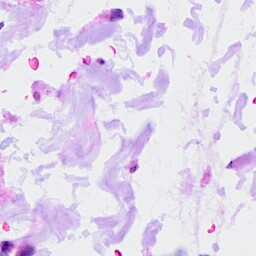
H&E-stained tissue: Ovarian